Question: i wrote program in vb.net. in my page, i have 3 textbox. in Txt_CardBarcode_TextChanged ,i wrote this codes:
'''
Try
Dim stream_CardBarcode As System.IO.MemoryStream = New System.IO.MemoryStream
Dim cls As New Cls_Barcode
Dim pic_CardBarcode As System.Drawing.Image = Nothing
cls.btnEncode(pic_CardBarcode, Txt_CardBarcode.Text.Trim)
pic_CardBarcode.Save(stream_CardBarcode, System.Drawing.Imaging.ImageFormat.Png)
Dim f_cardBarcode As IO.FileStream = _
New IO.FileStream("C:
afa.png", IO.FileMode.Create, IO.FileAccess.ReadWrite)
Dim b_cardBarcode As Byte() = stream_CardBarcode.ToArray
f_cardBarcode.Write(b_cardBarcode, 0, b_cardBarcode.Length)
f_cardBarcode.Close()
Dim ds As DS_Test
ds = New DS_Test
Dim Val_LabelBarcode() = {stream_CardBarcode.ToArray, Txt_ICCID.Text.Trim}
ds.Tables(2).Rows.Add(Val_LabelBarcode)
crp_CardBarcode.SetDataSource(ds.Tables(2))
Dim frm_CrpCardBarcode As New Frm_RepCardBarcode
frm_CrpCardBarcode.CrystalReportViewer1.ReportSource = crp_CardBarcode
GVSimInfo.DataSource = ds.Tables(2)
ds.Tables(2).Rows.Add(1)
GVSimInfo.Rows(GVSimInfo.Rows.Count - 1).Cells(0).Value = True
ds.Tables(2).Rows(0).Item(0) = True
ds.Tables(2).Rows(0).Item(1) = ""
ds.Tables(2).Rows(0).Item(2) = Txt_ICCID.Text
ds.Tables(2).Rows(0).Item(3) = ""
ds.Tables(2).Rows(0).Item(4) = ""
'''
now, in run time, after filling 3textbox, new row add to gridview , but when user want to more than filling textboxes, new row in grid view replace on old row!!!
how to set new row add to grid view , instead of replace old row?
in my dataset, i put 3tables. tables(2) has 2 columns that save image barcode with byte array data type, but in my gridview ,i have 5 columns.
in run time give me error dialog,it is images from it:

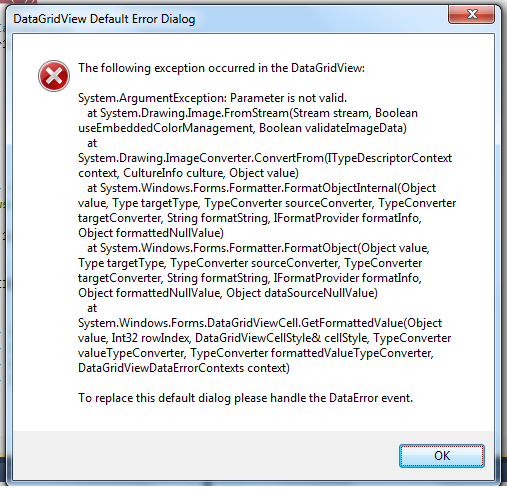
Answer: If your DGV is not bound to any data Source:
'''
GVSimInfo.Rows.Add(1);
'''
If your DGV is bound to some Data Source then :
'''
ds.Tables(2).Rows.Add(1)
'''
Add this code after your last text box is filled and new row is needed.
to set the values you can use :
'''
ds.Tables(2).Rows(0).Item("Column_number") = "your text"
Try
Dim stream_CardBarcode As System.IO.MemoryStream = New System.IO.MemoryStream
Dim cls As New Cls_Barcode
Dim pic_CardBarcode As System.Drawing.Image = Nothing
cls.btnEncode(pic_CardBarcode, Txt_CardBarcode.Text.Trim)
pic_CardBarcode.Save(stream_CardBarcode, System.Drawing.Imaging.ImageFormat.Png)
Dim f_cardBarcode As IO.FileStream = _
New IO.FileStream("C:
afa.png", IO.FileMode.Create, IO.FileAccess.ReadWrite)
Dim b_cardBarcode As Byte() = stream_CardBarcode.ToArray
f_cardBarcode.Write(b_cardBarcode, 0, b_cardBarcode.Length)
f_cardBarcode.Close()
Dim ds As DS_Test
ds = New DS_Test
Dim Val_LabelBarcode() = {stream_CardBarcode.ToArray, Txt_ICCID.Text.Trim}
ds.Tables(2).Rows.Add(Val_LabelBarcode)
crp_CardBarcode.SetDataSource(ds.Tables(2))
Dim frm_CrpCardBarcode As New Frm_RepCardBarcode
frm_CrpCardBarcode.CrystalReportViewer1.ReportSource = crp_CardBarcode
ds.Tables(2).Rows.Add(1)
GVSimInfo.Rows(GVSimInfo.Rows.Count - 1).Cells(0).Value = True
ds.Tables(2).Rows(0).Item(0) = True
ds.Tables(2).Rows(0).Item(1) = ""
ds.Tables(2).Rows(0).Item(2) = Txt_ICCID.Text
ds.Tables(2).Rows(0).Item(3) = ""
ds.Tables(2).Rows(0).Item(4) = ""
GVSimInfo.DataSource = ds.Tables(2) <-------
'''